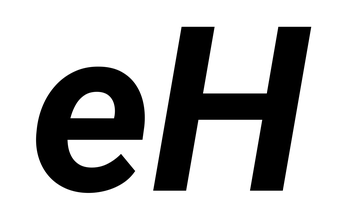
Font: Roboto-Italic_Bold_Italic